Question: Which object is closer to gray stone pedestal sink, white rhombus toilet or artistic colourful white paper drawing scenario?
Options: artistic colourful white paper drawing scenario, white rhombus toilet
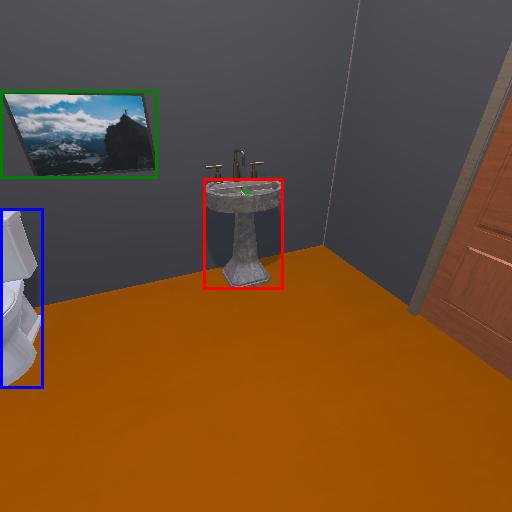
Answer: artistic colourful white paper drawing scenario